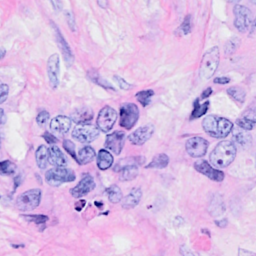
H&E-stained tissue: Breast